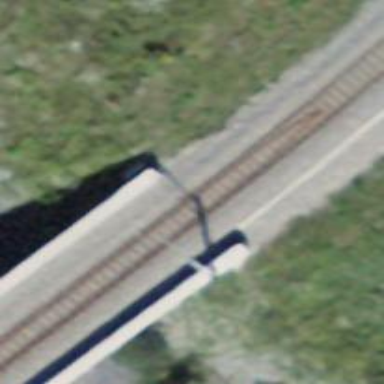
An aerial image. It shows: Bridge over electrified railway with contact lines.